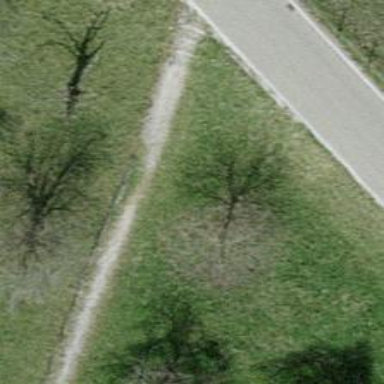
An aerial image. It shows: Set of steps on the road.